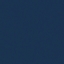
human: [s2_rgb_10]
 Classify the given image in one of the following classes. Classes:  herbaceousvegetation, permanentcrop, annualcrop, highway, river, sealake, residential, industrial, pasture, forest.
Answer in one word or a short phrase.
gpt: SeaLake